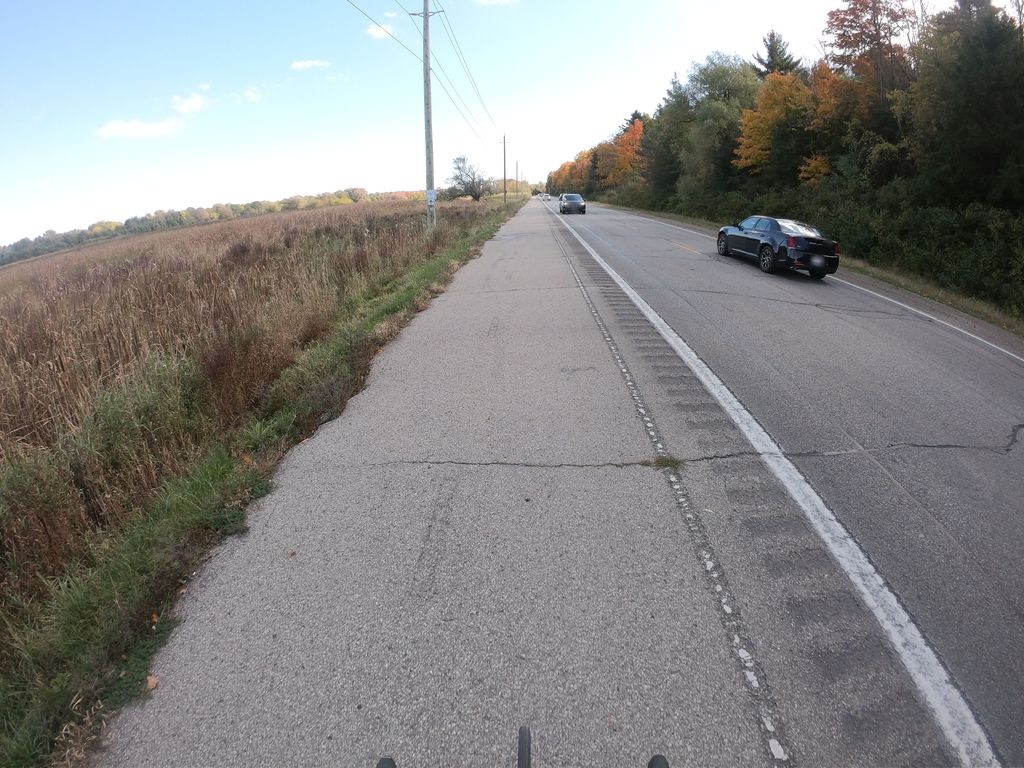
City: kitchener-waterloo